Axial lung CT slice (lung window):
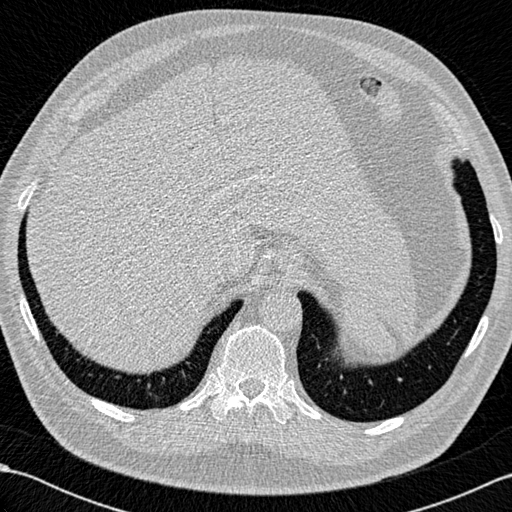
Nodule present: no